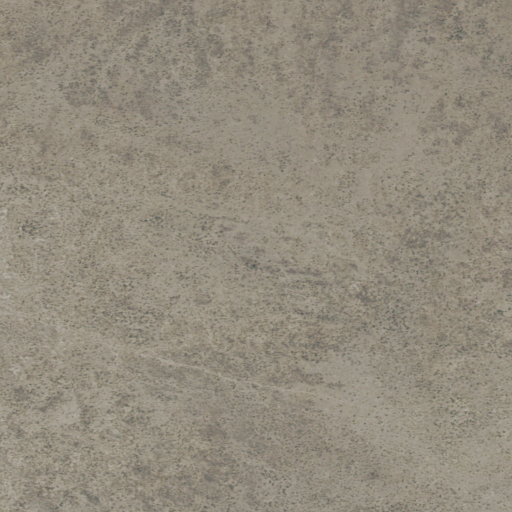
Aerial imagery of mountain in Oregon named Mouse Trap Butte containing shrub and grassland